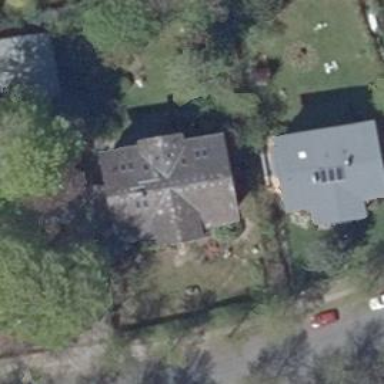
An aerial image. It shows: Detached historic building with gabled slate roof.